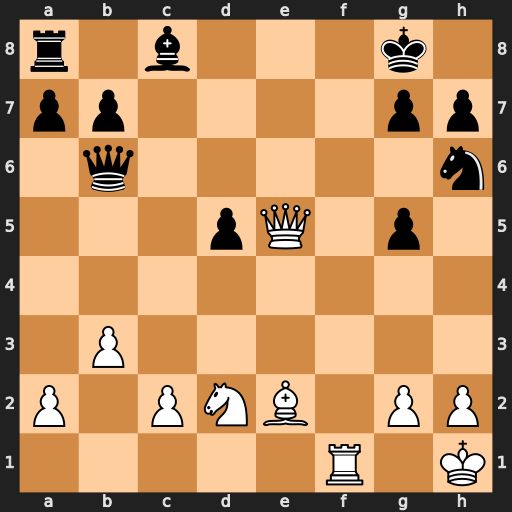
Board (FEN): r1b3k1/pp4pp/1q5n/3pQ1p1/8/1P6/P1PNB1PP/5R1K
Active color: w
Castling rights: -
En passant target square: -
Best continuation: Qe8#